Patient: sex F, age 38
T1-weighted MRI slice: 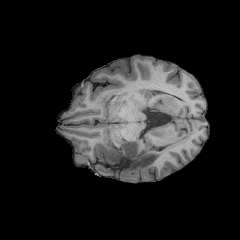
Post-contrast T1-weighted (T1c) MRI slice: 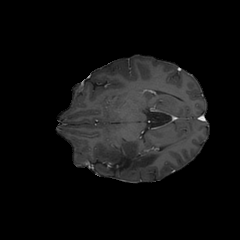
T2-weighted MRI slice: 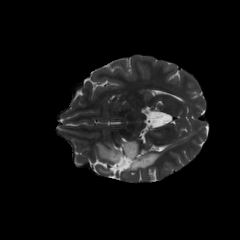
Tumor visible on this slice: yes
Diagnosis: Astrocytoma, IDH-mutant
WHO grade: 3